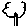
Label: tree